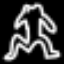
Label: frog